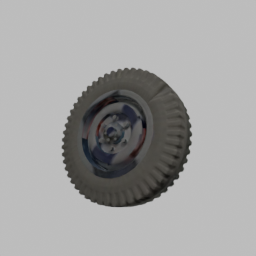
Label: mechanical